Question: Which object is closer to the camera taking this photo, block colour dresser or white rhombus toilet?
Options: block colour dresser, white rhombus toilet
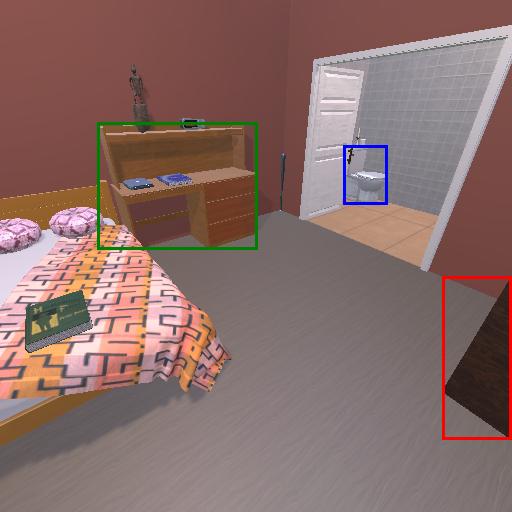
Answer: block colour dresser